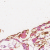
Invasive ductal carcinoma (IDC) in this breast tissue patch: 0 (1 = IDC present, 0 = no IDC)